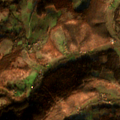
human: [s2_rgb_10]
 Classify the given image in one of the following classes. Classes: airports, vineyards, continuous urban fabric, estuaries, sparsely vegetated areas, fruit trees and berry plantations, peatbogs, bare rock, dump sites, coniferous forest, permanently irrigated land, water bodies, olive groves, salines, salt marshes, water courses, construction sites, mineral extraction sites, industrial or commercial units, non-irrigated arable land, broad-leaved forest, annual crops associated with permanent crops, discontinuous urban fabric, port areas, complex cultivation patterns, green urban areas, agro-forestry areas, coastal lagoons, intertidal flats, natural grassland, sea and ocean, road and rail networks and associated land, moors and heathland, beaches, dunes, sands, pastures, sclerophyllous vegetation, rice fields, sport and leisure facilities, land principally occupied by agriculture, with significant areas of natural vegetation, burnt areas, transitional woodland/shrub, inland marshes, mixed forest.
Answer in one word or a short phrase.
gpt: land principally occupied by agriculture, with significant areas of natural vegetation, broad-leaved forest, transitional woodland/shrub